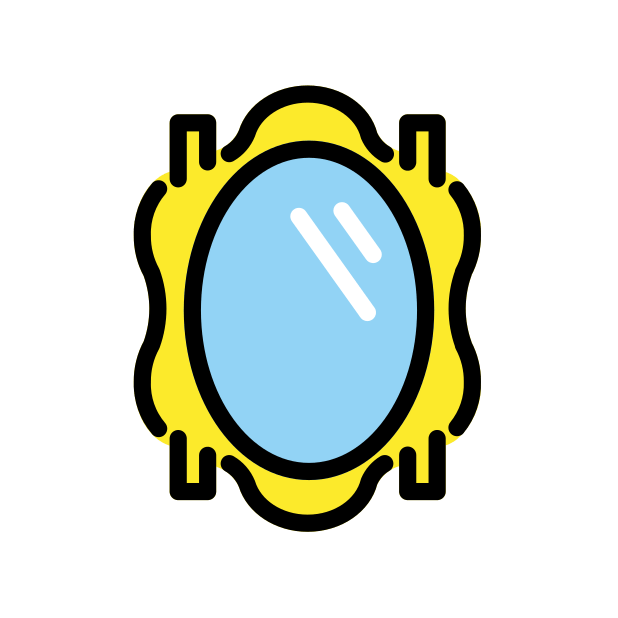
Emoji: 🪞
Name: mirror
Unicode: 0x1fa9e